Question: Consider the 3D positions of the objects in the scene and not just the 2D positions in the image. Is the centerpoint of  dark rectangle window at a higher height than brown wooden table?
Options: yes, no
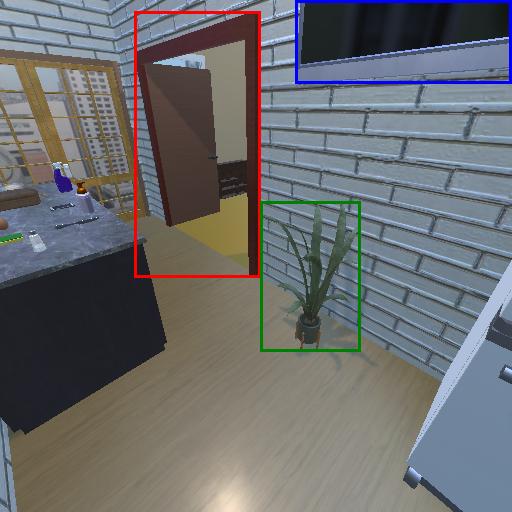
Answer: yes